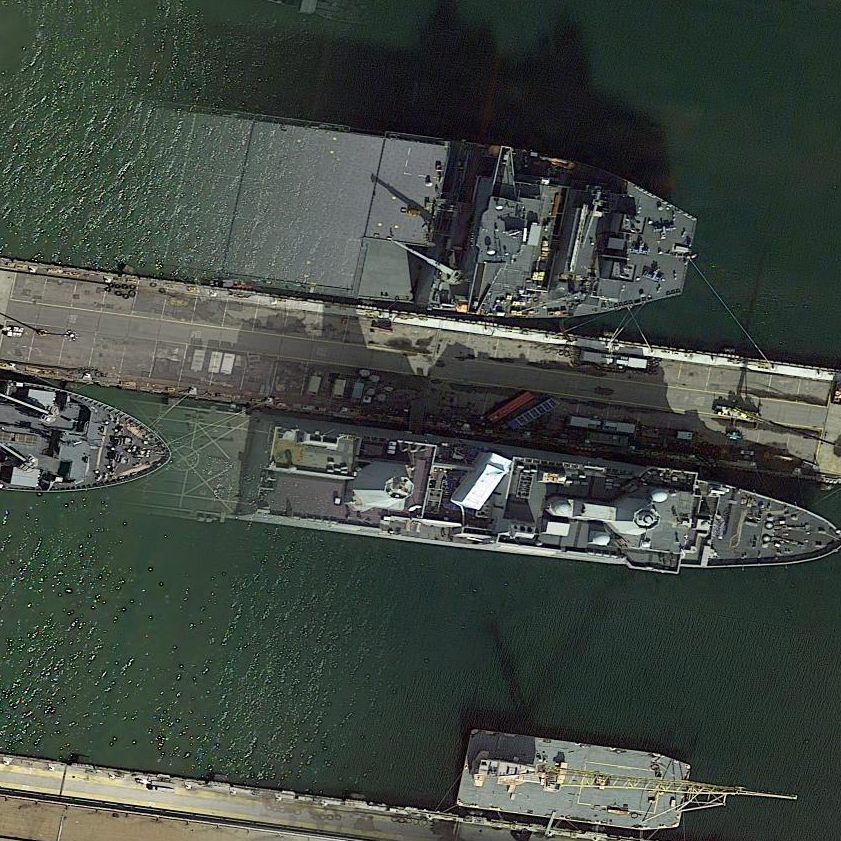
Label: combat